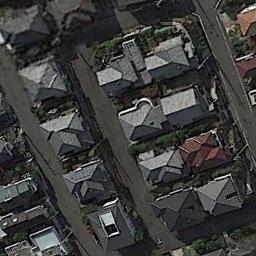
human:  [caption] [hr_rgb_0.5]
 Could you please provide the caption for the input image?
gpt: The houses are many and neatly arranged .

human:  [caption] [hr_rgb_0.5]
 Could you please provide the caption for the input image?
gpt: The dense residential is next to the road .

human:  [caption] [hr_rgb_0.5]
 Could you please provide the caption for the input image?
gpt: There are many roads and neatly arranged houses and trees in densely populated areas .

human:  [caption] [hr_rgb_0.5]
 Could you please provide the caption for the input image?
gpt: A dense residential area has lots of houses arranged neatly while some roads go through the residential area .

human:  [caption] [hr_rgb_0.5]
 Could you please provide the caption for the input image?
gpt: There are some gray buildings and a brown building on dense residential area .